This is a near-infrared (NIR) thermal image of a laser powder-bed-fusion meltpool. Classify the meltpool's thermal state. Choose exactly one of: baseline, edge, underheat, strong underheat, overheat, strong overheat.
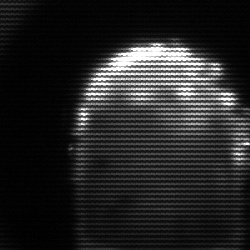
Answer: baseline